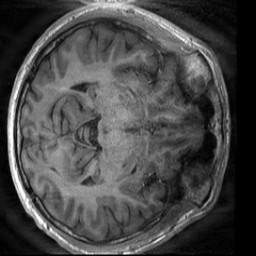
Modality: T1w
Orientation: axial
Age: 22
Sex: male
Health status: healthy
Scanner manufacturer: siemens
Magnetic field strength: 3 T
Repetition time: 2 s
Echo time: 0.00232 s